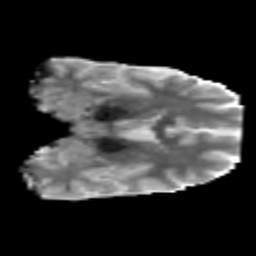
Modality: MD
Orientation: coronal
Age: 39
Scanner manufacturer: philips
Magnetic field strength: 3 T
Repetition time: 8.599 s
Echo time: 0.1273 s